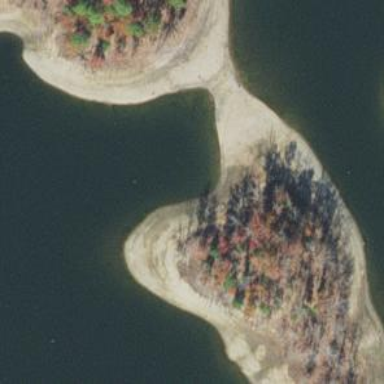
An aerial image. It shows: Islet surrounded by forest.